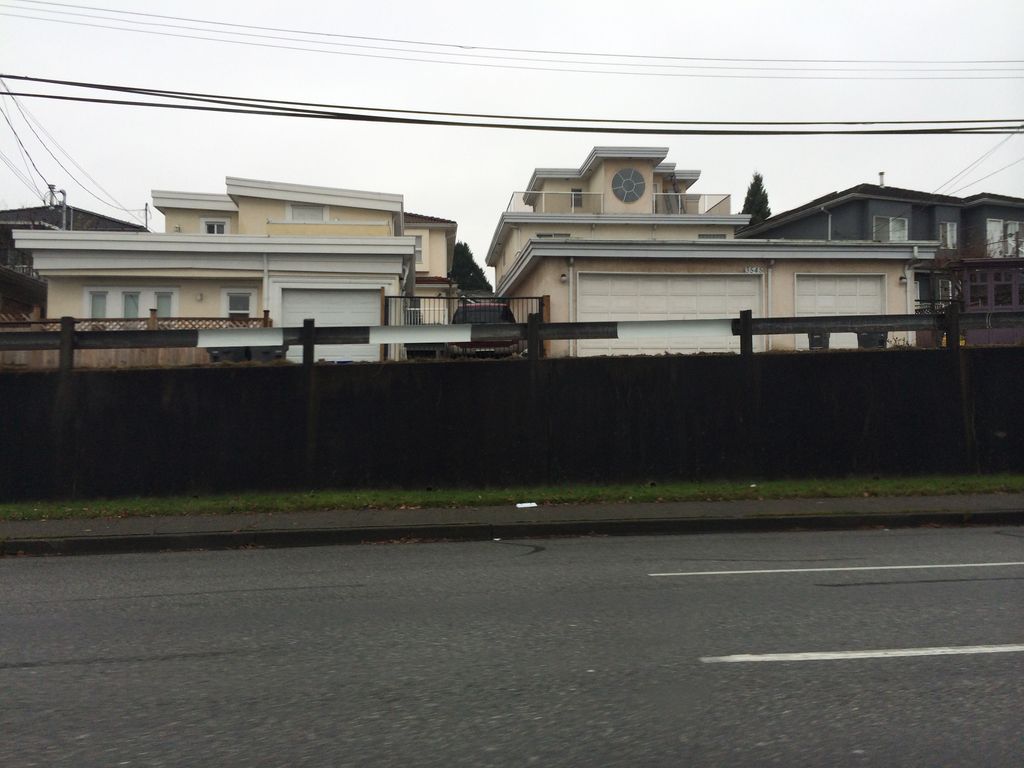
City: vancouver